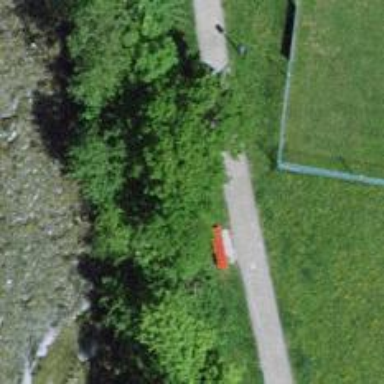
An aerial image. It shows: Bench.